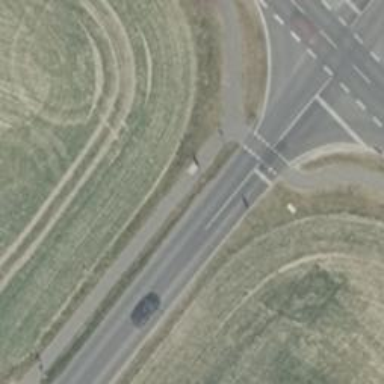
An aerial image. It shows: Stop road.